Field crop: maize
Growth stage: 2
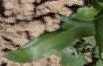
Species: maize